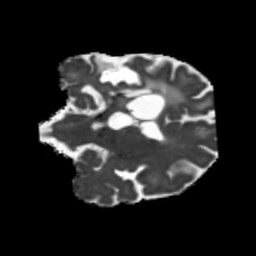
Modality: MD
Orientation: coronal
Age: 59
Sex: male
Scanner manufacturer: siemens
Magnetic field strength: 3 T
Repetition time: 5.25 s
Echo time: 0.08 s